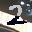
Label: 2